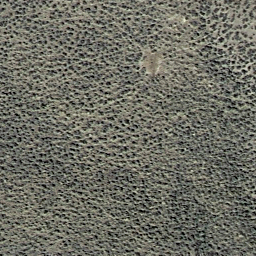
Label: chaparral